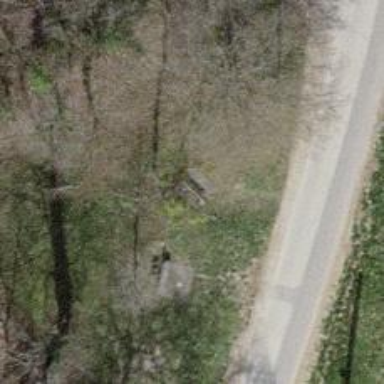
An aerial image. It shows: Bench for seating.